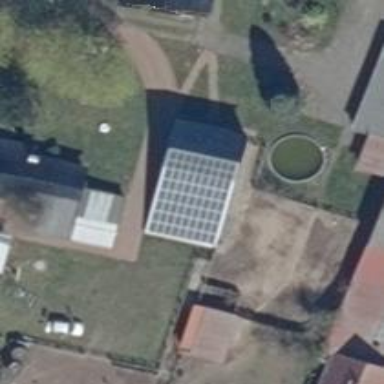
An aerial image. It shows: Small solar photovoltaic panel used as generator to produce electricity.